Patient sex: M
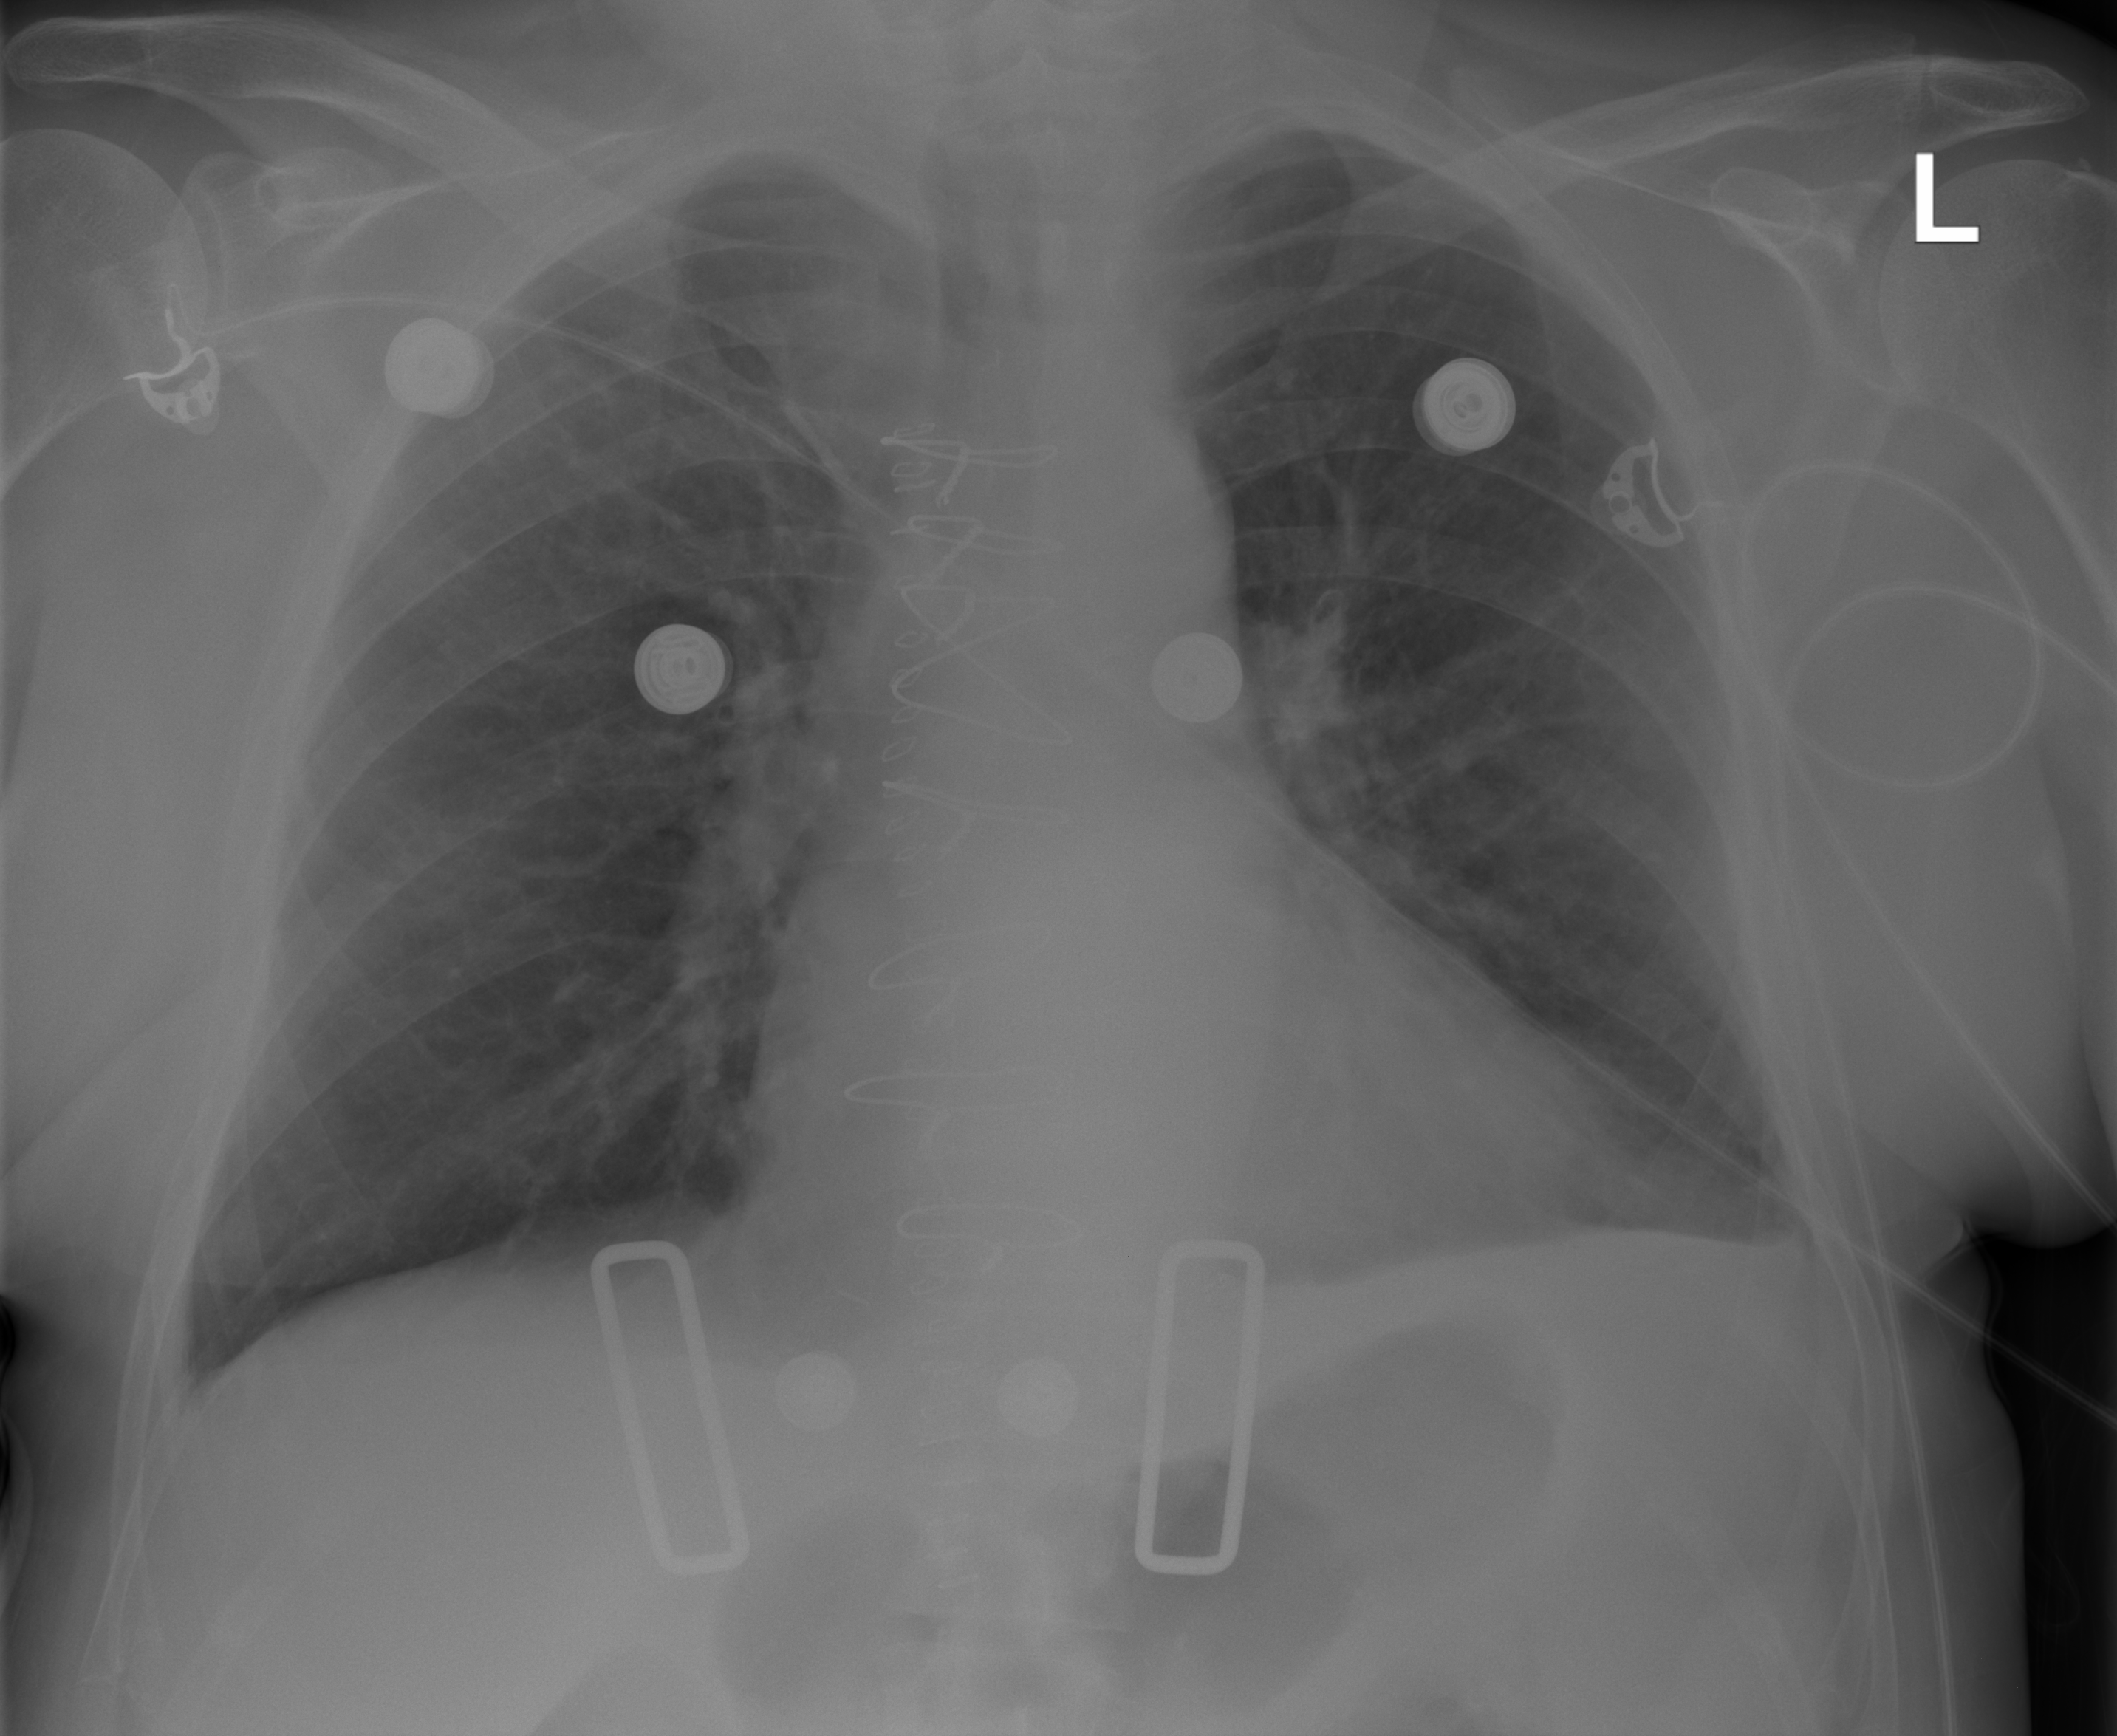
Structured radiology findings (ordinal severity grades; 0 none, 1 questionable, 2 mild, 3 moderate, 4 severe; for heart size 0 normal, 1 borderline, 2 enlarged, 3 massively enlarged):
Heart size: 1
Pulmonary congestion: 0
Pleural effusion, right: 0
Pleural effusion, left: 2
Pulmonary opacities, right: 0
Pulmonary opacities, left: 0
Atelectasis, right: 0
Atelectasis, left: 0